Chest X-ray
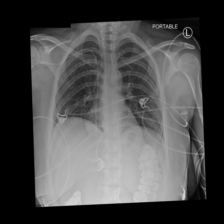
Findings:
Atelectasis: negative
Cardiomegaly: negative
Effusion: negative
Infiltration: negative
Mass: negative
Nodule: negative
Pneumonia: negative
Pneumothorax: negative
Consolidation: negative
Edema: negative
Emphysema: negative
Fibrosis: negative
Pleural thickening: negative
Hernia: negative